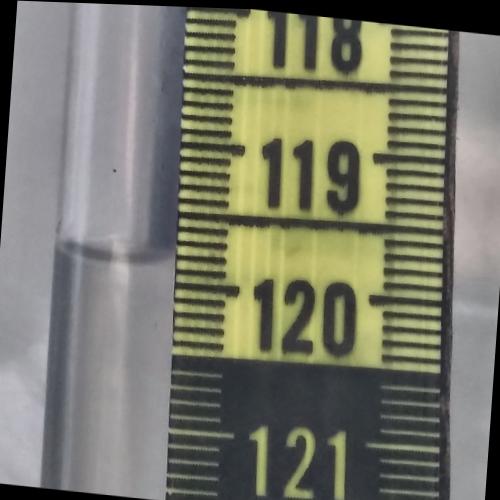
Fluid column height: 119.8 cm